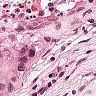
Metastatic tissue present: yes